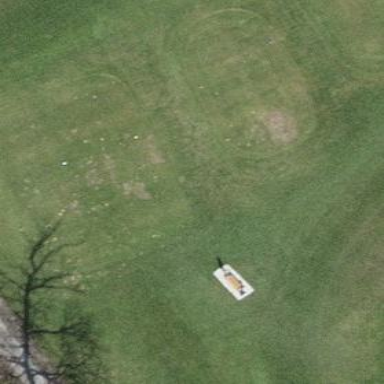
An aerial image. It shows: Grassy area designated as golf tee.